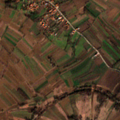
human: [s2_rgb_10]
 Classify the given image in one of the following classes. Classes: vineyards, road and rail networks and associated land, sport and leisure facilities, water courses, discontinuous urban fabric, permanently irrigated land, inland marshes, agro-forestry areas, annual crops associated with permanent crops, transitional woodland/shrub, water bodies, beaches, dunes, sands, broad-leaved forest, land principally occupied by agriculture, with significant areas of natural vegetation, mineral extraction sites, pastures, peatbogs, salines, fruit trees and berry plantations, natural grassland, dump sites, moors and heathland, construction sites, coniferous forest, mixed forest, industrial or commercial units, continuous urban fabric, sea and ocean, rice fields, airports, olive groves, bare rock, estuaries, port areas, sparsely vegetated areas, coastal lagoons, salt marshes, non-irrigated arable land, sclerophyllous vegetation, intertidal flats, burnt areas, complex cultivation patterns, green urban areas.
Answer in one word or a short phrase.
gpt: discontinuous urban fabric, complex cultivation patterns, land principally occupied by agriculture, with significant areas of natural vegetation